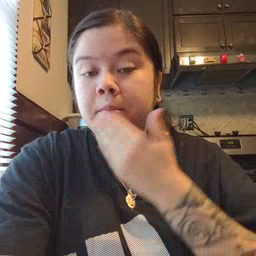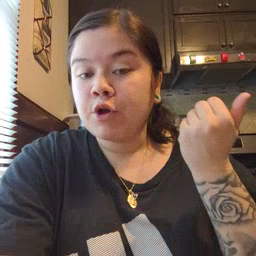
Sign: better